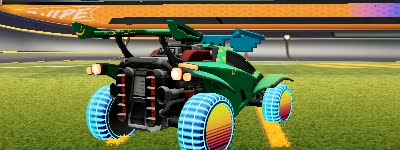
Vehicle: octane